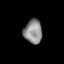
Tissue: prostate
Cell type: Endothelial cells
Senescence score: 0.3476
Nuclear area (px): 428
Mean DAPI intensity: 139.605